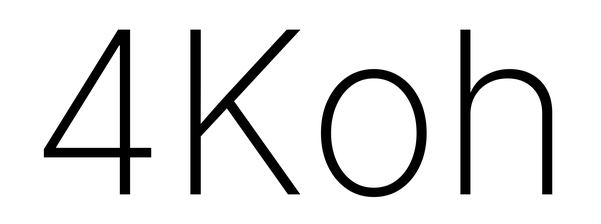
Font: Inter_ExtraLight